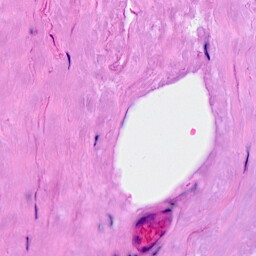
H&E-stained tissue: Breast